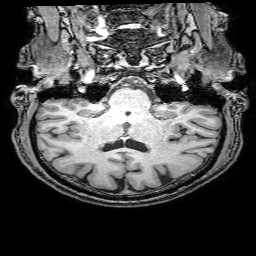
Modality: T1w
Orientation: sagittal
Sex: male
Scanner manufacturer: philips
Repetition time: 0.008233 s
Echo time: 0.00377 s